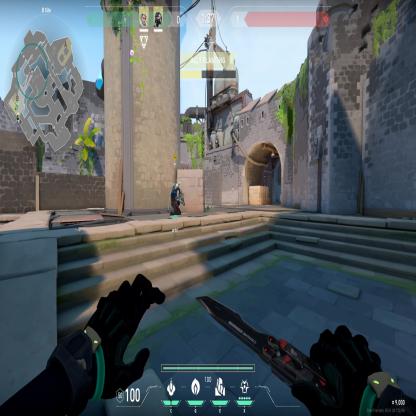
Label: teammate